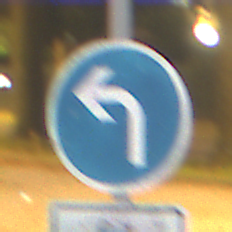
Verkehrszeichen: VorgeschriebeneFahrtrichtungLinks
Zusatzzeichen unten: EinspurigeFahrzeugeFrei1
Umgebung: Outdoor, Urban
Tageszeit: Night
Wetter: Clear
Licht: Artificial
Jahreszeit: NotSpecified
Kontrast: HighContrast